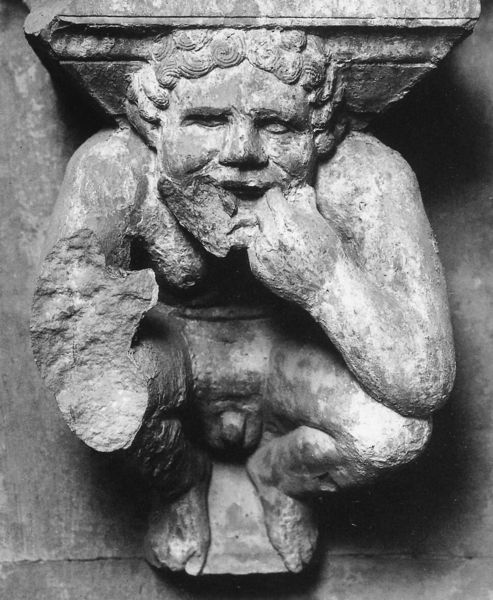
Titel: Konsolenfiguren im Castel del Monte (in Turm VII)
Standort: Castel  del Monte, nahe Bari (EU - I - Apulien)
Schlagwörter: hand, mann, nackt, schatten, finger, marmor, mund, nase, säule, alt, wand, mensch, sockel, stein, tragen, kirche, figur, locken, skulptur, statue, hocke, kauern, pilaster, schaden, essen, detail, sitzt, granit, plinthe, junge, knie, lächelnd, foto, fotografie, barfuss, penis, kauernd, hocken, schwarz-weiß, knien, kapitell, photo, fragment, kaputt, schattenwurf, sandstein, kniend, mittelalter, zerstört, konsole, zerbrochen, fratze, hoden, tragend, hockend, glied, beschädigt, lachend, geschlechtsteile, wandskulptur, abgebrochen, hodensack, essend, hockt, steinfigur, skulptr, fehlender arm, mutiliert, arm fehlt, schreier, finger im mund, beisst, sitzhockt, lutscht, wadfigur, pilasterfigur, geschlechtswteile, skrotum